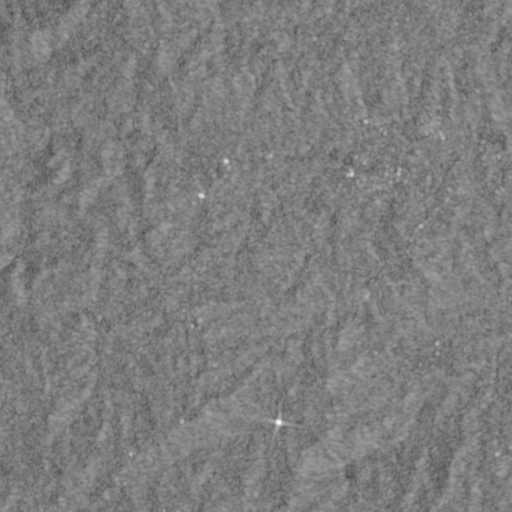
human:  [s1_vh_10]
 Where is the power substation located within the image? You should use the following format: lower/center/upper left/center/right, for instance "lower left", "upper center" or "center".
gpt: The power substation is located in the center right of the image.
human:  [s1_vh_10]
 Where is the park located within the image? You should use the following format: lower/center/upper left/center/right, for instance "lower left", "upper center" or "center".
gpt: There is no park in the image.

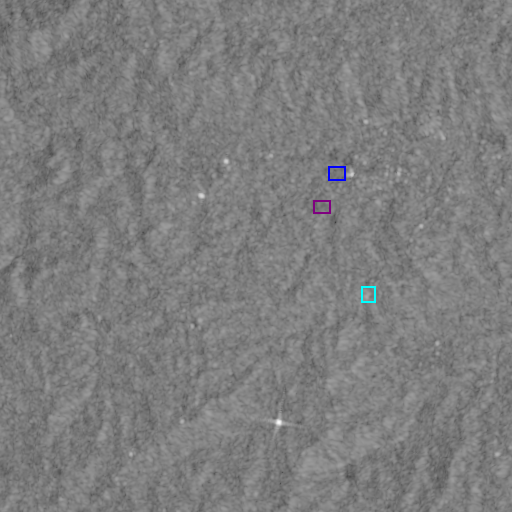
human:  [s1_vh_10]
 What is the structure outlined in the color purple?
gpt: The structure outlined in purple is a park.
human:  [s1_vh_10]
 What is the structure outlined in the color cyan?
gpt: The structure outlined in cyan is a power substation.
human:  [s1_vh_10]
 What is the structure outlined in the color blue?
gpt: The structure outlined in blue is a stadium.
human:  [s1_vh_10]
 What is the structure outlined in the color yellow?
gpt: There is no yellow outline.